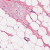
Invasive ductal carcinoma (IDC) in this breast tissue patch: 0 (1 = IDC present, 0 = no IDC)